Frequency: 60000
Velocity: 0,186
Power: 11,4
Pulse duration: 0,0000001
Pass count: 1
Magnification: 10
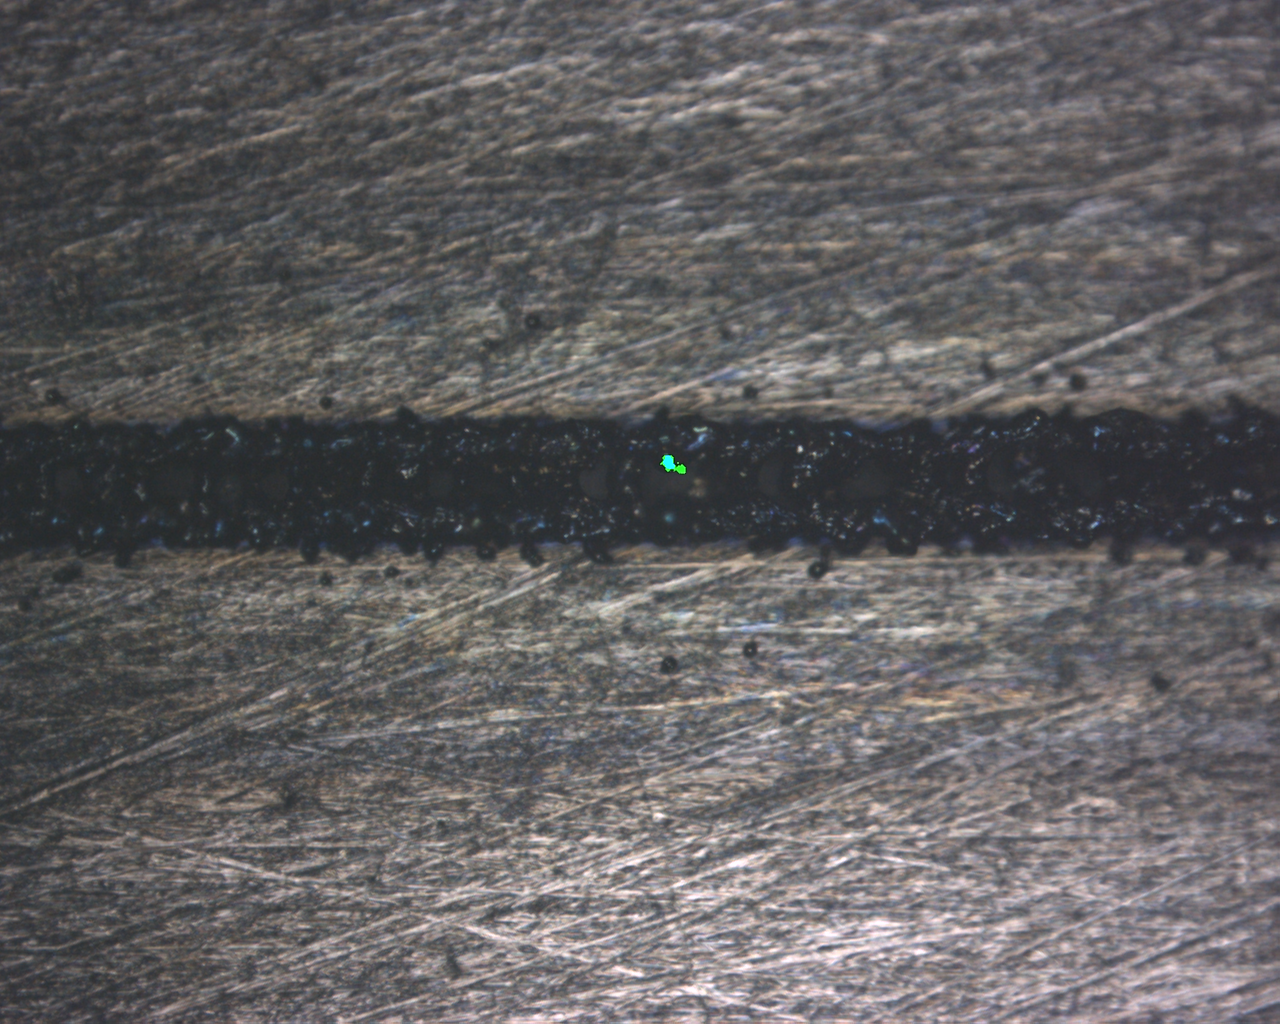
Measured width: 143.342
Other width: 59.138